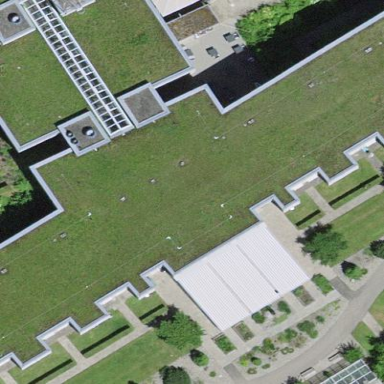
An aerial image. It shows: Nursing home building.